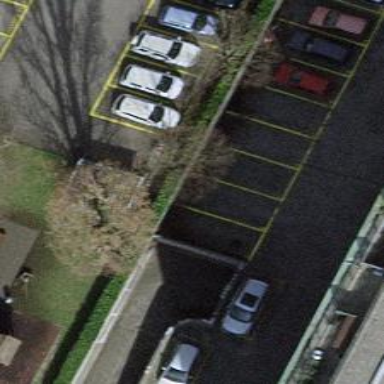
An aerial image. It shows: Bicycle parking area with wall loops.